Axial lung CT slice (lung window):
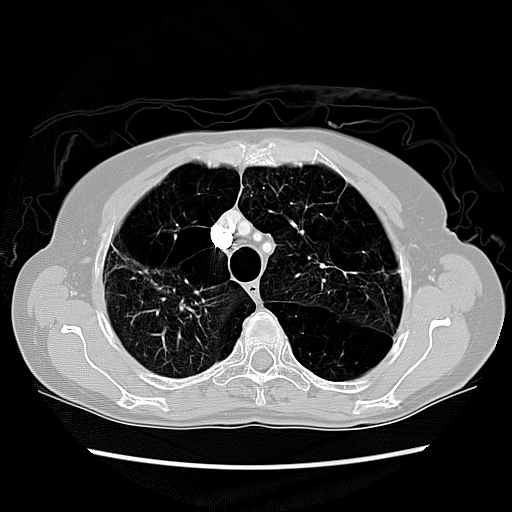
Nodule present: no